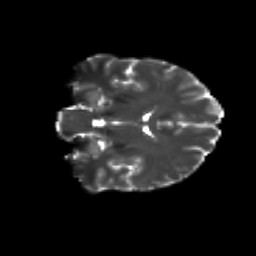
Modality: T2w
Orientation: coronal
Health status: ill
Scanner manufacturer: siemens
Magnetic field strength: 3 T
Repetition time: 13.7 s
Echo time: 0.098 s